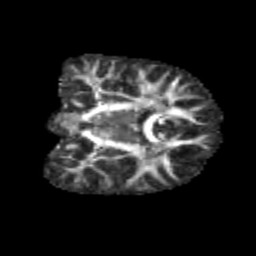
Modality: FA
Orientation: coronal
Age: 9
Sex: male
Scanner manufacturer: siemens
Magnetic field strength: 3 T
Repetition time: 3.8 s
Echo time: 0.07 s